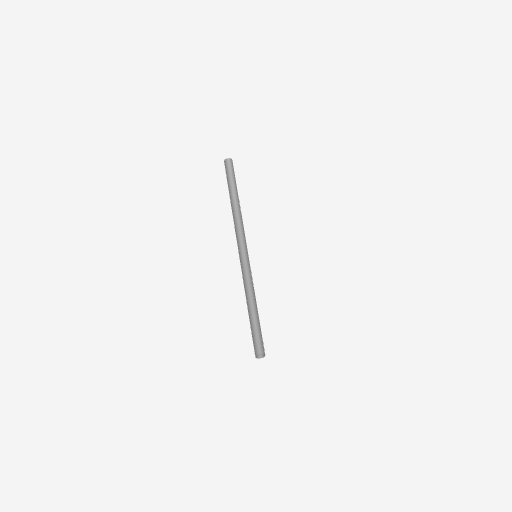
Part: AluminumTube10ID12OD300